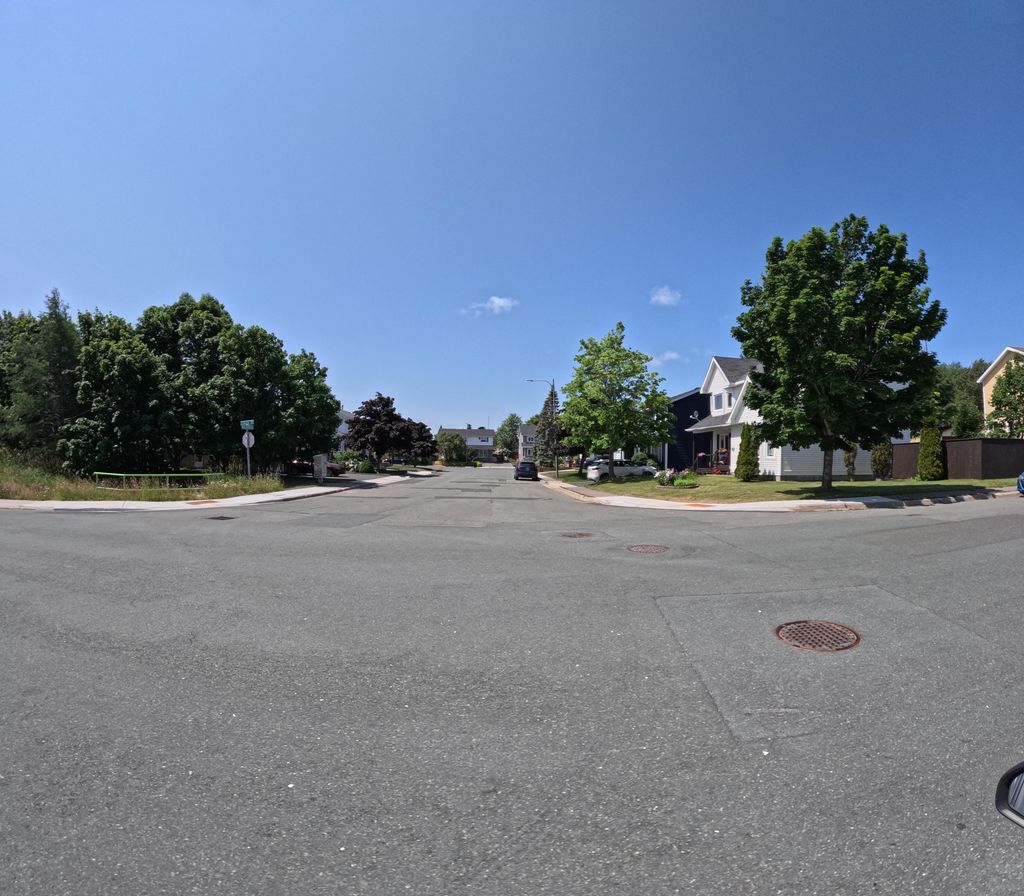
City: st_johns